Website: ulta-beauty
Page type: gifting
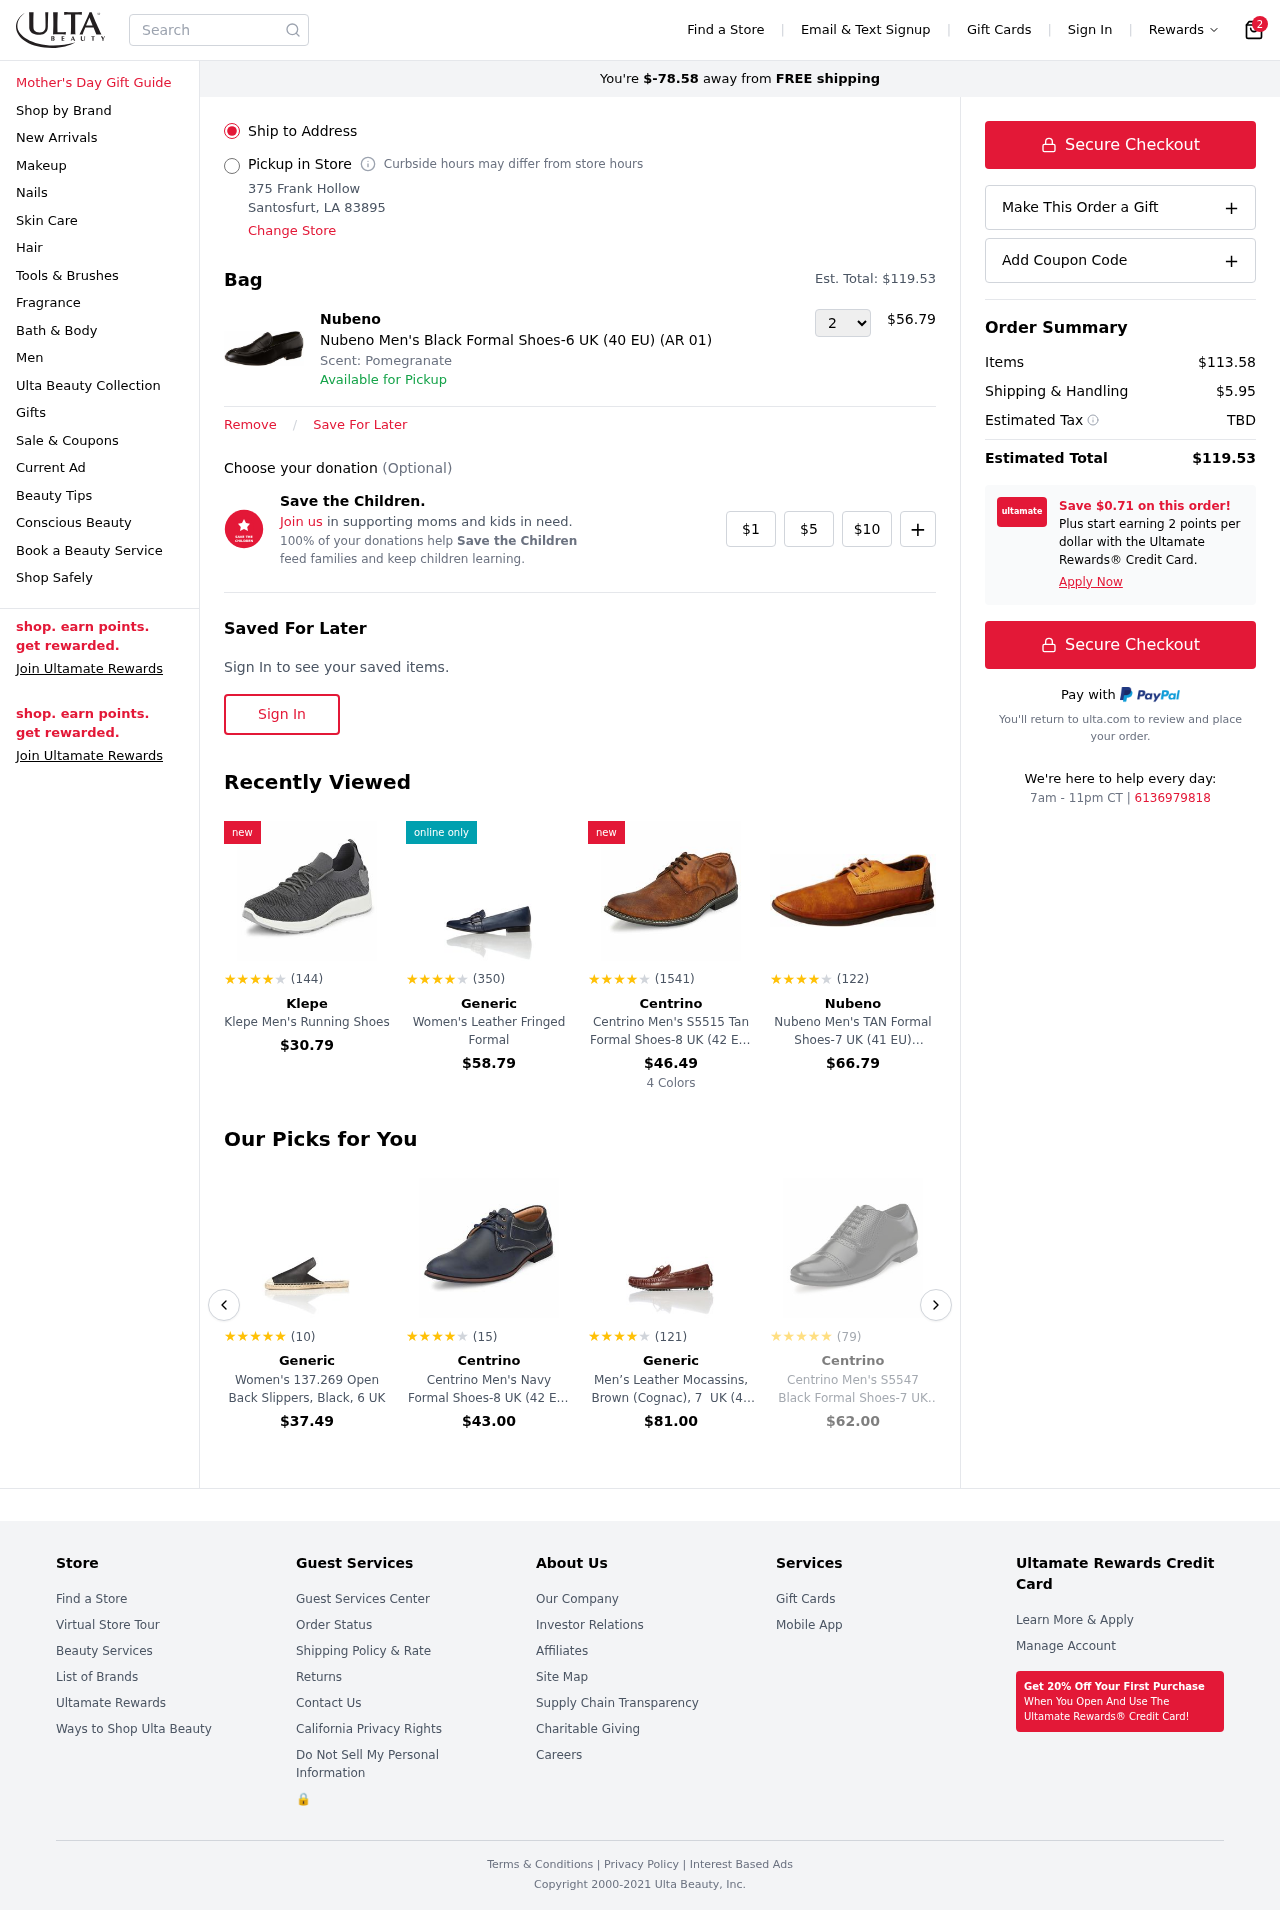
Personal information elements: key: PII_LOCATION1_CITY_STATE_ZIP
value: Santosfurt, LA 83895
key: PII_LOCATION1_STREET
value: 375 Frank Hollow
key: PII_PHONE
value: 6136979818
Product elements: key: PRODUCT1_BRAND
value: Nubeno
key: PRODUCT1_NAME
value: Nubeno Men's Black Formal Shoes-6 UK (40 EU) (AR 01)
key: PRODUCT1_PRICE
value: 56.79
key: PRODUCT1_QUANTITY
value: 2
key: PRODUCT2_BRAND
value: Klepe
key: PRODUCT2_NAME
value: Klepe Men's Running Shoes
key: PRODUCT2_NUM_RATINGS
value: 144
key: PRODUCT2_PRICE
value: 30.79
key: PRODUCT2_RATING
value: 4.2
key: PRODUCT3_BRAND
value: Generic
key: PRODUCT3_NAME
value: Women's Leather Fringed Formal
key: PRODUCT3_NUM_RATINGS
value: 350
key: PRODUCT3_PRICE
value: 58.79
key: PRODUCT3_RATING
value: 4
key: PRODUCT4_BRAND
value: Centrino
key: PRODUCT4_NAME
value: Centrino Men's S5515 Tan Formal Shoes-8 UK (42 EU) (9 US) (S5515-01)
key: PRODUCT4_NUM_RATINGS
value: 1541
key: PRODUCT4_PRICE
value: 46.49
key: PRODUCT4_RATING
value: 4.3
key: PRODUCT5_BRAND
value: Nubeno
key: PRODUCT5_NAME
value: Nubeno Men's TAN Formal Shoes-7 UK (41 EU) (80022)
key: PRODUCT5_NUM_RATINGS
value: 122
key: PRODUCT5_PRICE
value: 66.79
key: PRODUCT5_RATING
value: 4.4
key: PRODUCT6_BRAND
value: Generic
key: PRODUCT6_NAME
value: Women's 137.269 Open Back Slippers, Black, 6 UK
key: PRODUCT6_NUM_RATINGS
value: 10
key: PRODUCT6_PRICE
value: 37.49
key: PRODUCT6_RATING
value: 4.9
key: PRODUCT7_BRAND
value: Centrino
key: PRODUCT7_NAME
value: Centrino Men's Navy Formal Shoes-8 UK (42 EU) (9 US) (7956-06)
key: PRODUCT7_NUM_RATINGS
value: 15
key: PRODUCT7_PRICE
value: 43
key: PRODUCT7_RATING
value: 4.3
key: PRODUCT8_BRAND
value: Generic
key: PRODUCT8_NAME
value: Men’s Leather Mocassins, Brown (Cognac), 7  UK (41 EU)
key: PRODUCT8_NUM_RATINGS
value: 121
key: PRODUCT8_PRICE
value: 81
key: PRODUCT8_RATING
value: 4.1
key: PRODUCT9_BRAND
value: Centrino
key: PRODUCT9_NAME
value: Centrino Men's S5547 Black Formal Shoes-7 UK (41 EU) (8 US) (S5547-01)
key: PRODUCT9_NUM_RATINGS
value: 79
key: PRODUCT9_PRICE
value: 62
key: PRODUCT9_RATING
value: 4.7
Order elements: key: ORDER_NUM_ITEMS
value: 2
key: AMOUNT_TO_FREE_SHIPPING
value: $-78.58
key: ORDER_TOTAL
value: $119.53
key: ORDER_SUBTOTAL
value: $113.58
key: ORDER_SHIPPING_COST
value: $5.95
Search elements: key: HEADER_SEARCH
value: Search